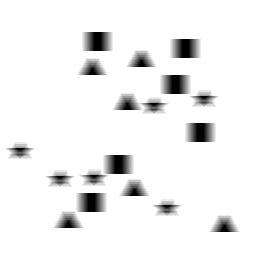
Squares: 6
Triangles: 6
Stars: 6
Total shapes: 18